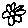
Label: flower